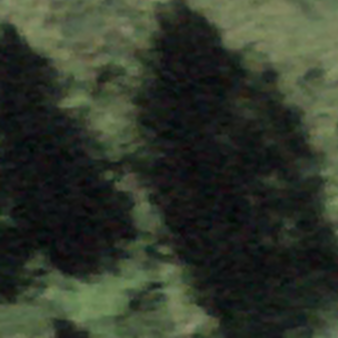
Label: other